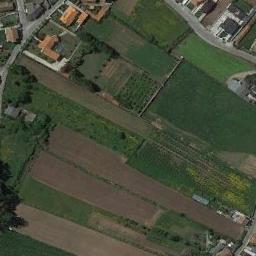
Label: terrace